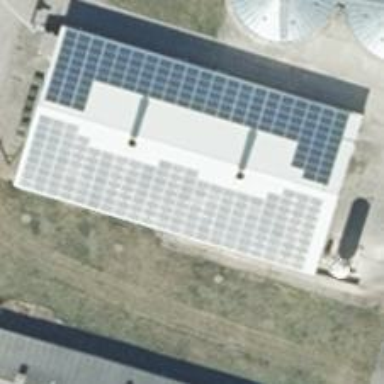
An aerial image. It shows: Solar photovoltaic panel generator producing electricity as small installation.